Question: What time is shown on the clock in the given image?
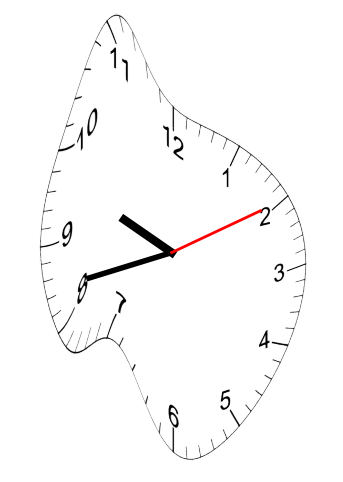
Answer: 09:42:10